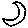
Label: moon